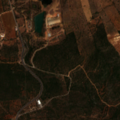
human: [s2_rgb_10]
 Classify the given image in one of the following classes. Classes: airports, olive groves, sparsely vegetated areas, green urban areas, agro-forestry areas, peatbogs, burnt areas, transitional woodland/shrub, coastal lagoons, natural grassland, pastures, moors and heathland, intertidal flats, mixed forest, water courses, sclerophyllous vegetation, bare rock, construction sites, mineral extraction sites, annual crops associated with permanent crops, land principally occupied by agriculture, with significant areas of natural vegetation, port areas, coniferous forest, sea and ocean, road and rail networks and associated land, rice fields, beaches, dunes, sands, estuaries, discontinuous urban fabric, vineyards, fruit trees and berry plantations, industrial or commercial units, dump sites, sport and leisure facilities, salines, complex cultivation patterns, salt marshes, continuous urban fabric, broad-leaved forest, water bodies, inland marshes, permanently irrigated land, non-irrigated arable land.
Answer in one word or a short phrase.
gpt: mineral extraction sites, annual crops associated with permanent crops, complex cultivation patterns, sclerophyllous vegetation